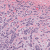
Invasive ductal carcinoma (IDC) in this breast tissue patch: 1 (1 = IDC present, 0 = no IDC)